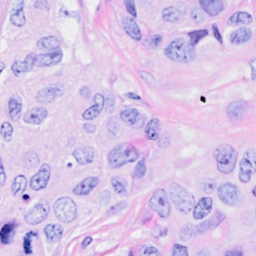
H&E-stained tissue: Breast